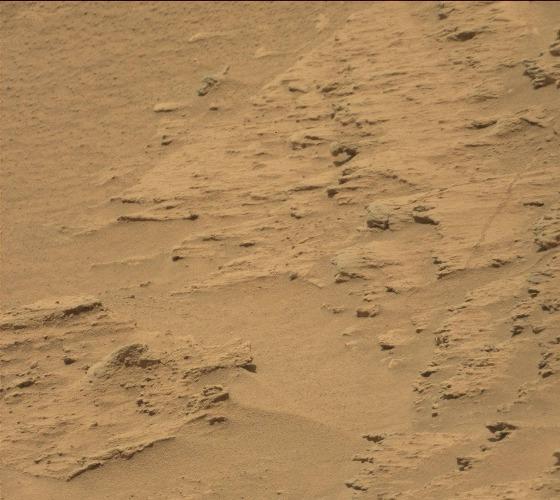
Terrain classes present: Bedrock, Gravel / Sand / Soil